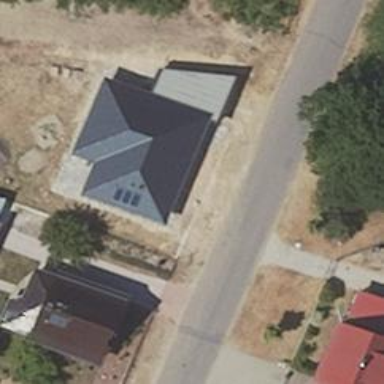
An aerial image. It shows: Asphalt road in residential area.